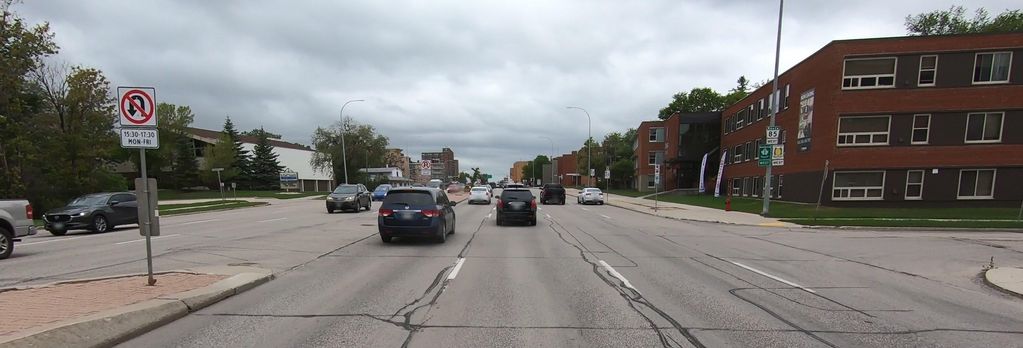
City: winnipeg